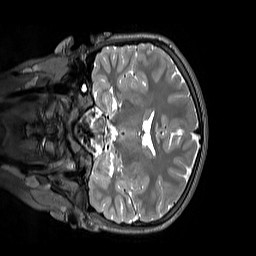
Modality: T2w
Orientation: coronal
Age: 11
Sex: female
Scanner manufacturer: siemens
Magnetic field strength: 3 T
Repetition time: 3.2 s
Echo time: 0.408 s